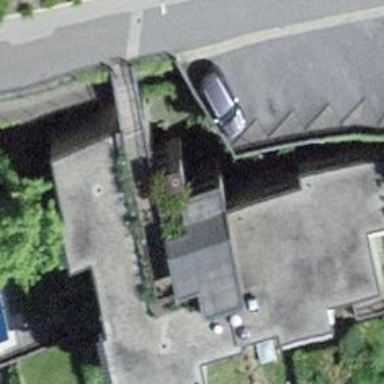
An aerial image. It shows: Part of building is shown in the image.